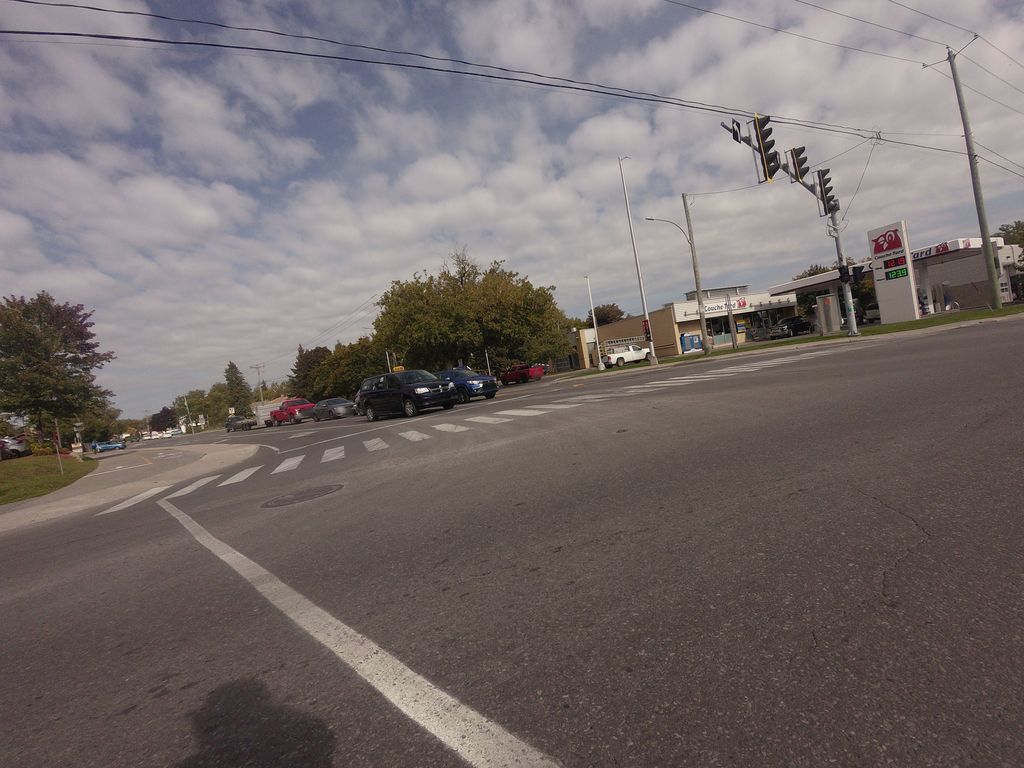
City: montreal